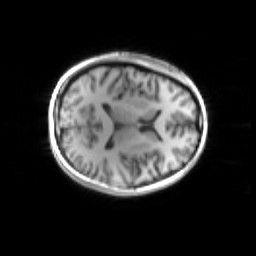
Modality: inplaneT1
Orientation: axial
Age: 20
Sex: female
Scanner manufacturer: siemens
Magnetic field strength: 3 T
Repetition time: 1.2 s
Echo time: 0.00251 s